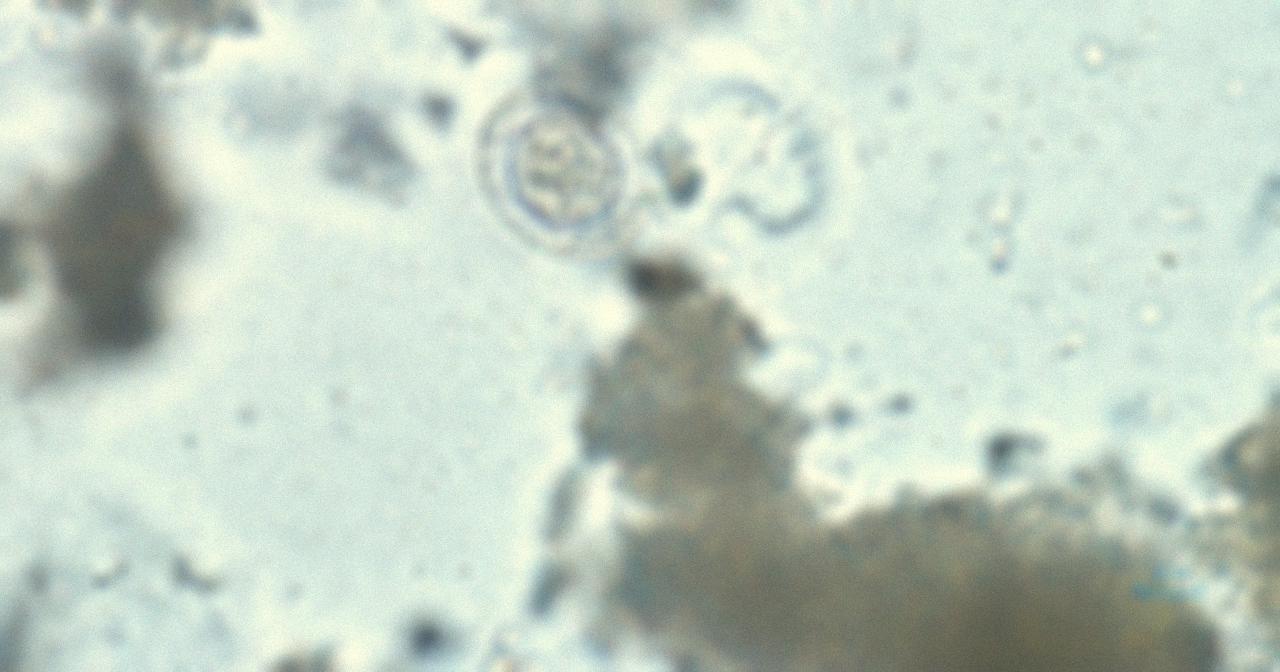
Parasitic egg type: Hymenolepis nana